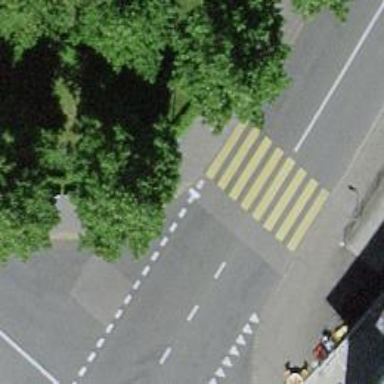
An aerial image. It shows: Kerb serving as barrier.